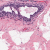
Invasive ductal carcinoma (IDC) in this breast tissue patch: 0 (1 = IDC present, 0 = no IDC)